Field crop: maize
Growth stage: 2
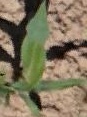
Species: maize